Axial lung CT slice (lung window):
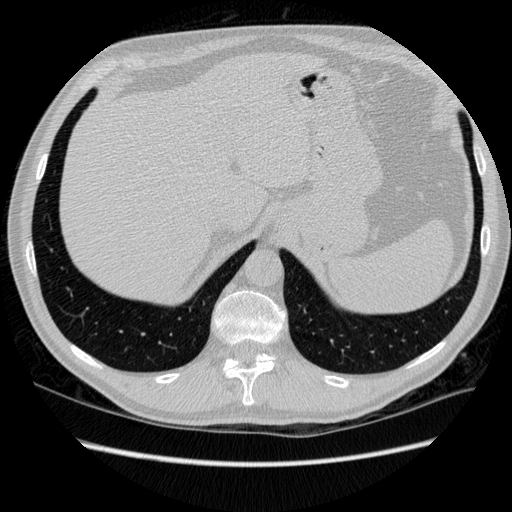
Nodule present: no